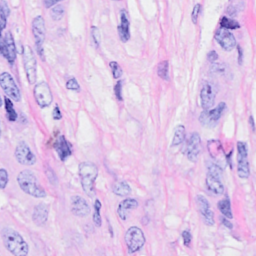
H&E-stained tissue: Breast